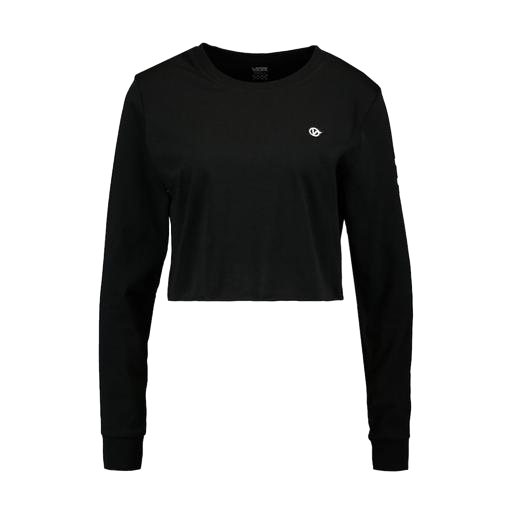
long-sleeve tee, longsleeve t-shirt, black crop l/s tee, white background